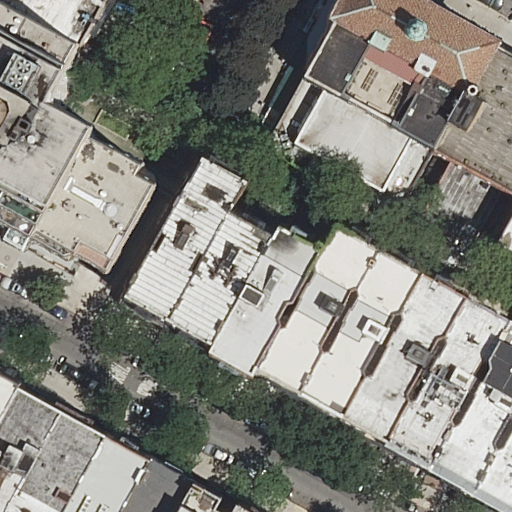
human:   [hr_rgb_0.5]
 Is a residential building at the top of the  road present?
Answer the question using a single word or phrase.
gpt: yes

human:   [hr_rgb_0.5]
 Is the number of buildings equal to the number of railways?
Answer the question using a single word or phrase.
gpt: no

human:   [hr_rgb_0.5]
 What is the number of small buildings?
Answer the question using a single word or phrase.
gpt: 8

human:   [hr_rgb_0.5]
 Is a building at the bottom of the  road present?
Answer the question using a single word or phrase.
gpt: yes

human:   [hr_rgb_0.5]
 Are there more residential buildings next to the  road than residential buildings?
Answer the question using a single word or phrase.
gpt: no

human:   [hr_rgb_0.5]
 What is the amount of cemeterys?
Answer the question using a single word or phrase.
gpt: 0

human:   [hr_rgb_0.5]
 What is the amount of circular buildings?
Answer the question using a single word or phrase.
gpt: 0

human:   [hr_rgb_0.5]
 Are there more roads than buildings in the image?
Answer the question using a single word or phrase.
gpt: no

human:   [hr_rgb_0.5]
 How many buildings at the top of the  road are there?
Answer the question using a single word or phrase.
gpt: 10

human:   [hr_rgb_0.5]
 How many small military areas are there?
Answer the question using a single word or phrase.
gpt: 0

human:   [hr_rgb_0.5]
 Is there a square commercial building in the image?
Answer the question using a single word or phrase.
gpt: no

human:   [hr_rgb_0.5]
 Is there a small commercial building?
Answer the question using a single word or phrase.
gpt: no

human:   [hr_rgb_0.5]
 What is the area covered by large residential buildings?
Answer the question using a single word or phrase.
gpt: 1965m2

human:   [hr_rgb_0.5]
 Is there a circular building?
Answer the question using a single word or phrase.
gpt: no

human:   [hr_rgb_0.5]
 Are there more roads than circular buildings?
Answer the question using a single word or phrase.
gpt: yes

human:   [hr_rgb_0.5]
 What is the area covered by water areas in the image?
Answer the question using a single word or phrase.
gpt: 0m2

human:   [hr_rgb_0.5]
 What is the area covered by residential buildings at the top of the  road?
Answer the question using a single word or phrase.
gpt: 3466m2

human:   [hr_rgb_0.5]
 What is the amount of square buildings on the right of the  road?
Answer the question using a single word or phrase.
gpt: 0

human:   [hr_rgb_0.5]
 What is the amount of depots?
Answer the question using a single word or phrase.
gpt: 0

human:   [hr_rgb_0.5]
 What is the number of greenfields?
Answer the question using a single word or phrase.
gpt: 0

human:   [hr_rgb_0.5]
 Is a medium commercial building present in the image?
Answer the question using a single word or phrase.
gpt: no

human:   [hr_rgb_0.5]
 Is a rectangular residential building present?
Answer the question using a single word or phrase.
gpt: yes

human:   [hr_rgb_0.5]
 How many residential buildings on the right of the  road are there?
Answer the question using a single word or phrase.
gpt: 12

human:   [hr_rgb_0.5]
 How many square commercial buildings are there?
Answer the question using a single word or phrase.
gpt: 0

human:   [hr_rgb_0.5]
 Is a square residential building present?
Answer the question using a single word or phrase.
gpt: no

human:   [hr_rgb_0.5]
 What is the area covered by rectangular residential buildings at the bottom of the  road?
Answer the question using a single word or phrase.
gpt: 270m2

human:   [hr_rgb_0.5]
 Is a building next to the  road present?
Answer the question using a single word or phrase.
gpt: yes

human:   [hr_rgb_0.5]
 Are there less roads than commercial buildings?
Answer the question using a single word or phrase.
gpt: no

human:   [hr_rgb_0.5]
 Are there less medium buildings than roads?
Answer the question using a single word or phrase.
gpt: no

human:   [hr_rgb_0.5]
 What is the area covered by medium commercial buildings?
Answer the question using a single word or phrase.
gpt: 0m2

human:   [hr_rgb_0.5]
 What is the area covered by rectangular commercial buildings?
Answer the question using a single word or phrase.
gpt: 0m2

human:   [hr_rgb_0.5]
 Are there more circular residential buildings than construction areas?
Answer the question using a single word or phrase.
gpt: no

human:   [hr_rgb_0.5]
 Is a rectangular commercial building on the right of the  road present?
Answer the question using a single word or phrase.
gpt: no

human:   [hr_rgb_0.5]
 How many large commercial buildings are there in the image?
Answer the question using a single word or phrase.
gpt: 0

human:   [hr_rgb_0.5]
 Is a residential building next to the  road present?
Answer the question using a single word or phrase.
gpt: yes

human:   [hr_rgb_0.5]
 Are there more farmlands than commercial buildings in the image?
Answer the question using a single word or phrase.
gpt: no